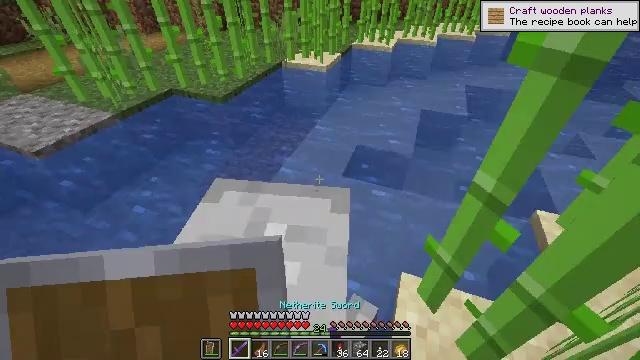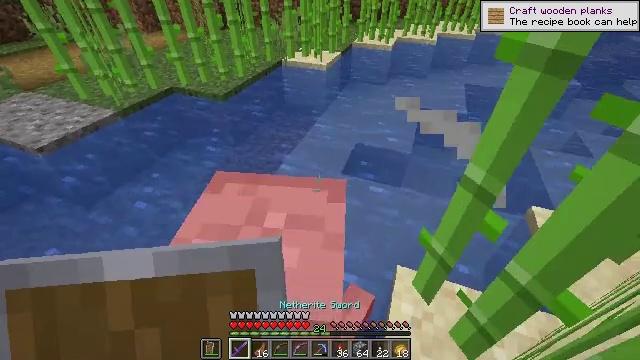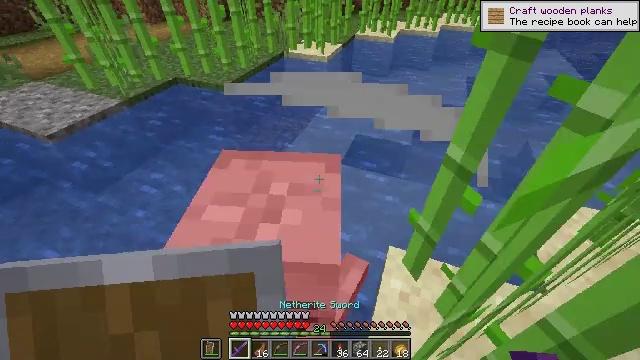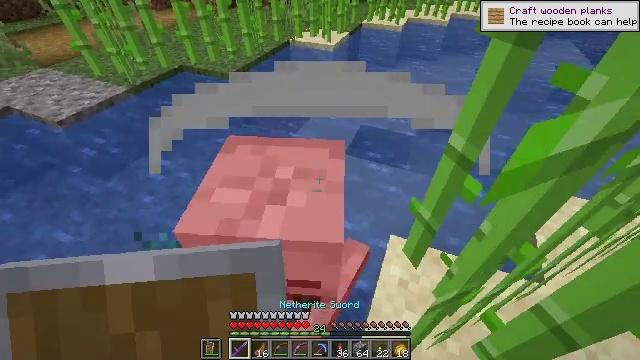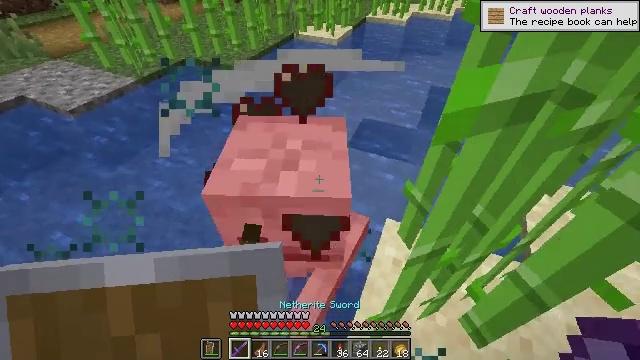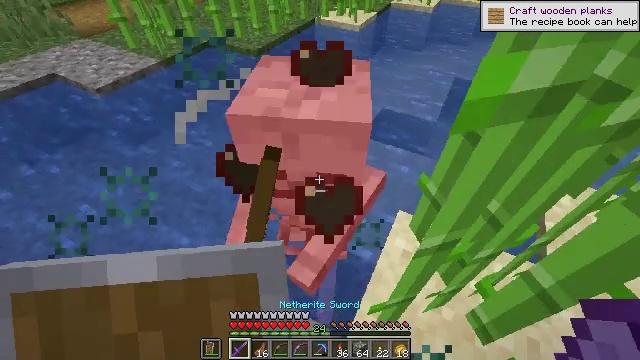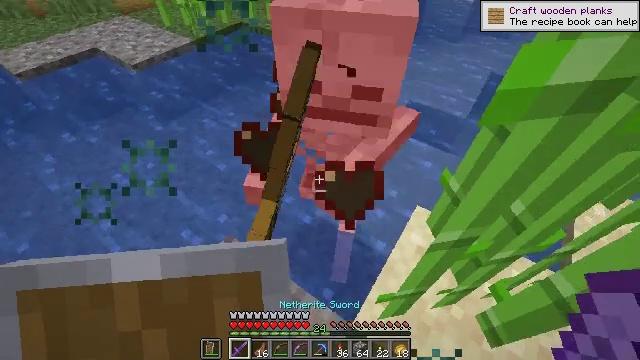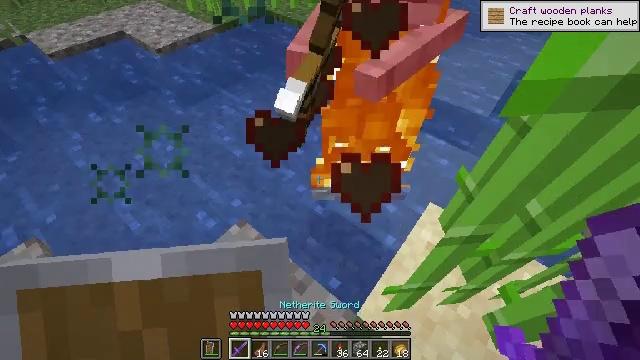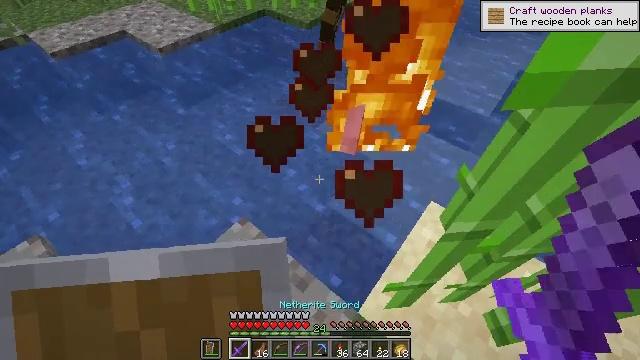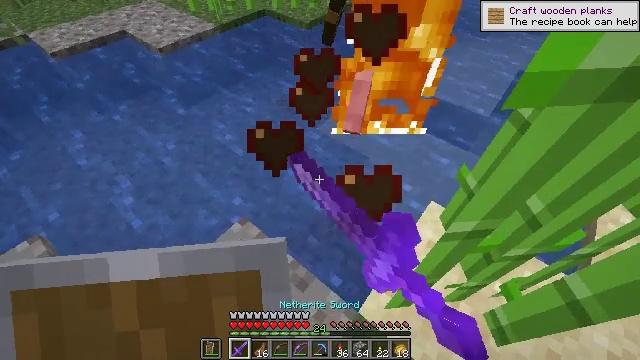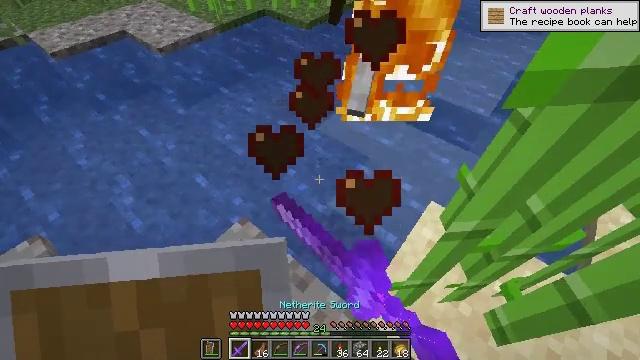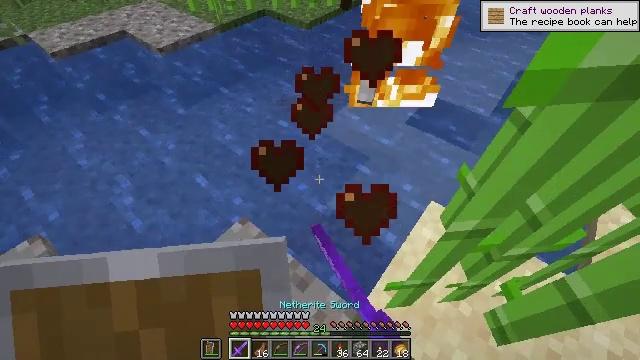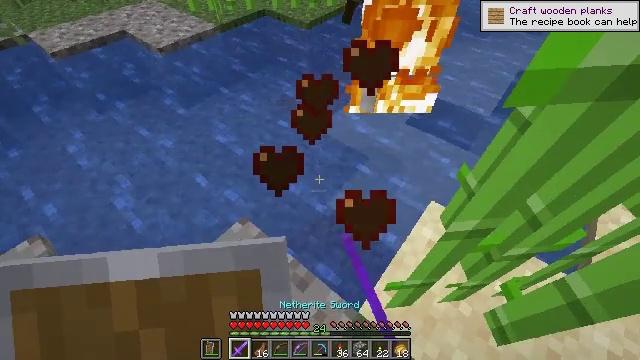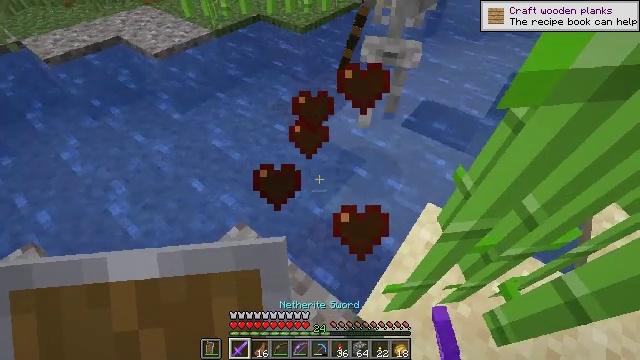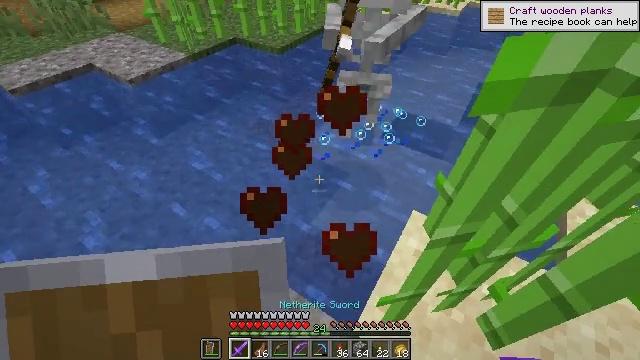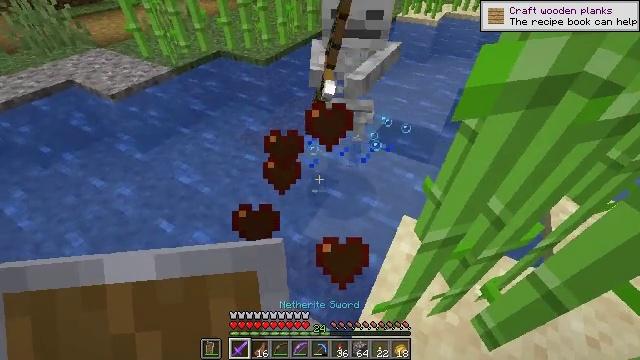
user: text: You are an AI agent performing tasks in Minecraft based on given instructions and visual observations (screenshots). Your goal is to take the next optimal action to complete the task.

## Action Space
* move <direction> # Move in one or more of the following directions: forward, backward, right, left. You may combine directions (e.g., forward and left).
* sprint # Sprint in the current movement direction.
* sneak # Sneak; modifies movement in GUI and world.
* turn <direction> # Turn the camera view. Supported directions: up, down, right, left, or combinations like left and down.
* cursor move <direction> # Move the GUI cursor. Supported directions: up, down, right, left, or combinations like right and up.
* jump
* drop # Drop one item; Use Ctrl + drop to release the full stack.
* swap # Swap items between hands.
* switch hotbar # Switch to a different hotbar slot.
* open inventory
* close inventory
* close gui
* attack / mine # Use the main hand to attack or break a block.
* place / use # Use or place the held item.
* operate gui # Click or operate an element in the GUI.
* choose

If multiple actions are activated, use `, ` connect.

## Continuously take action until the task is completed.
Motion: motion action
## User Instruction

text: Hunt the skeleton.
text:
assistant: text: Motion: no_op
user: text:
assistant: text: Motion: turn down
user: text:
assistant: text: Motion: turn left and down
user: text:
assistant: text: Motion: turn left
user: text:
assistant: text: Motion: turn left and down
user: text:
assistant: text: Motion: turn left and down
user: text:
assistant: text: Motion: turn left and down
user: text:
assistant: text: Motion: attack / mine
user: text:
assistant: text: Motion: attack / mine
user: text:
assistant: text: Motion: attack / mine
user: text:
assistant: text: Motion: attack / mine
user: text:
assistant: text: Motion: no_op
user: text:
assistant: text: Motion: turn right
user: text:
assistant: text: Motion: turn right and up
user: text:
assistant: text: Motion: turn right and up
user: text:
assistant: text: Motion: no_op
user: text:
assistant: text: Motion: no_op
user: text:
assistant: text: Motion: move forward
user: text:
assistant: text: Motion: move forward
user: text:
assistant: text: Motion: move forward, turn right
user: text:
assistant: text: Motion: turn right
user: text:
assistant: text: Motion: no_op
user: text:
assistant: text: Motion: no_op
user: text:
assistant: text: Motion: turn right
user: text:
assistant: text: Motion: attack / mine
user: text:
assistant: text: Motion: attack / mine
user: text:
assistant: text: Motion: attack / mine
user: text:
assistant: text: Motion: attack / mine
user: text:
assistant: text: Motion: no_op
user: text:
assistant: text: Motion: no_op